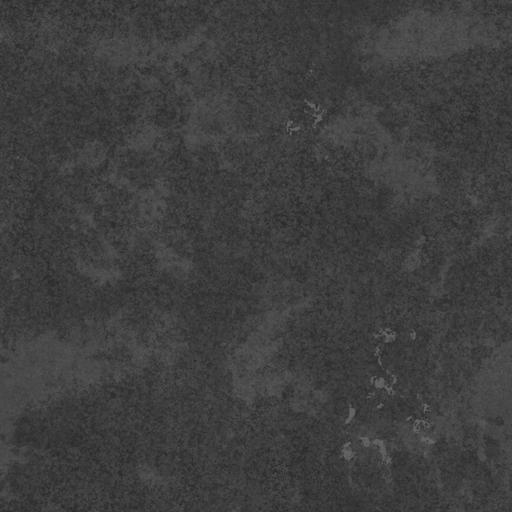
Tags: black dark dirt dirty metal